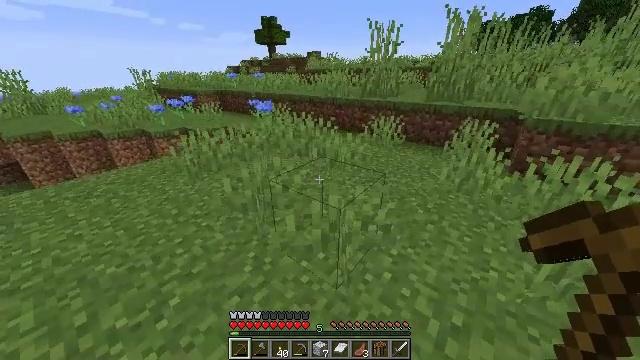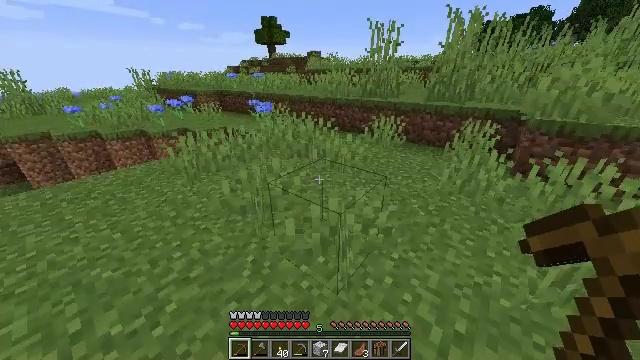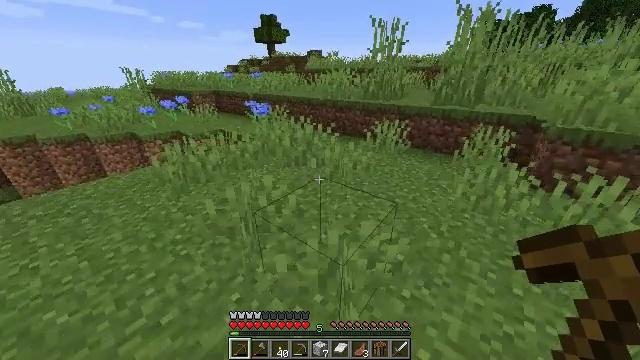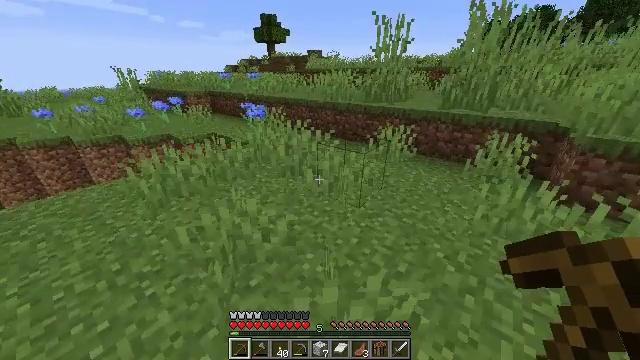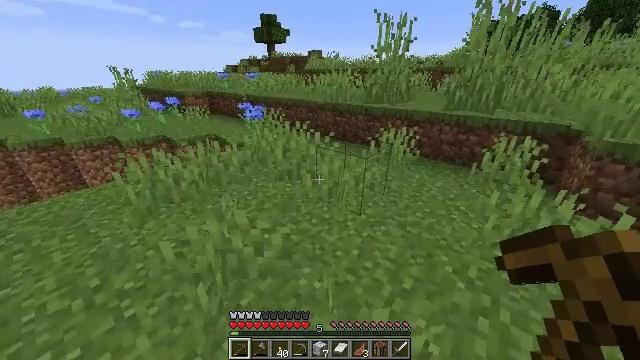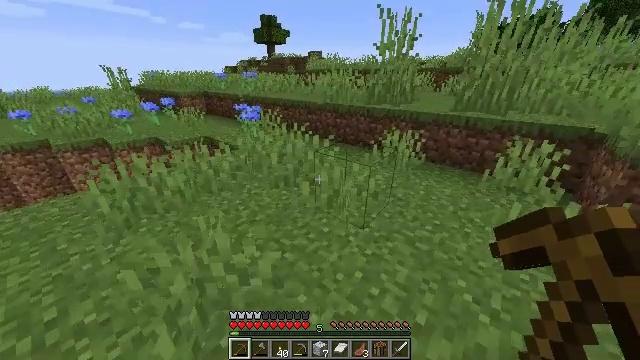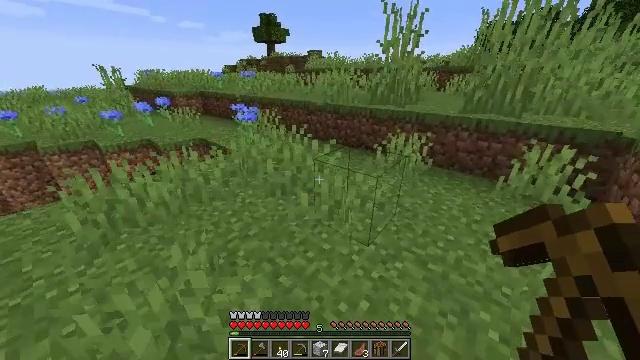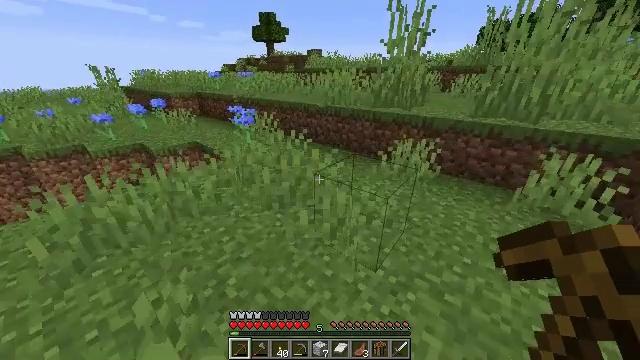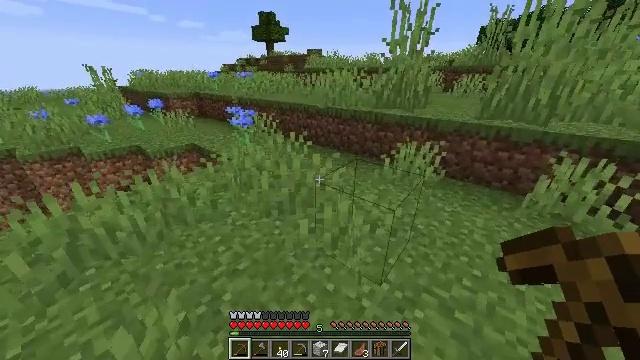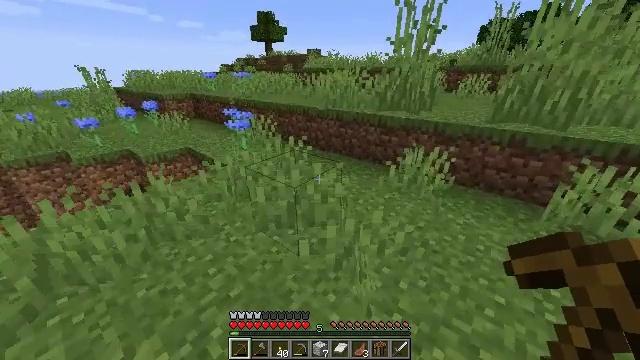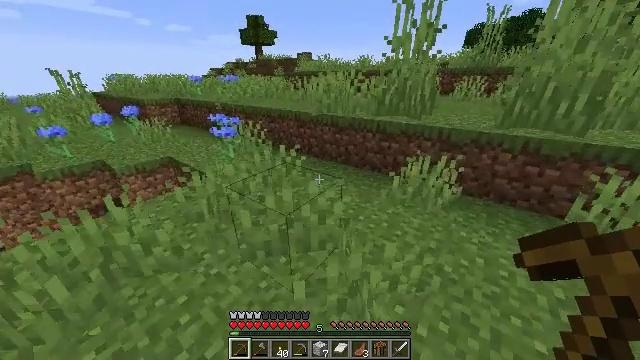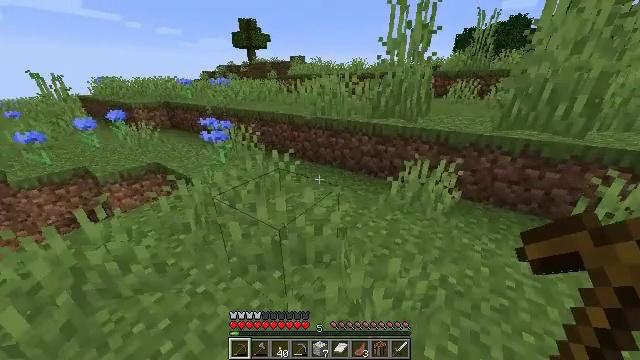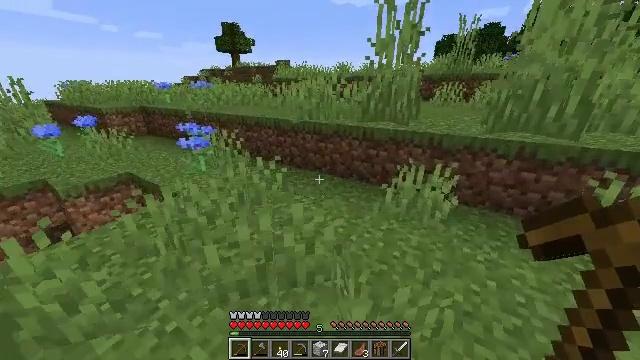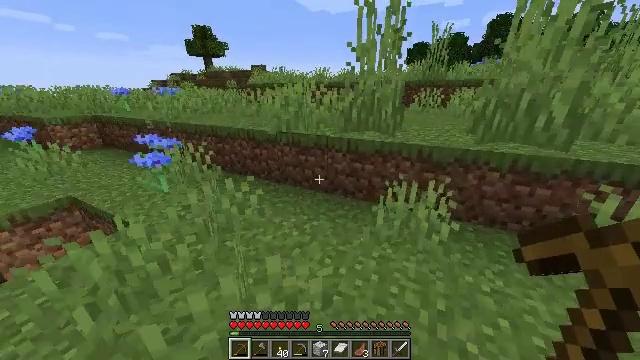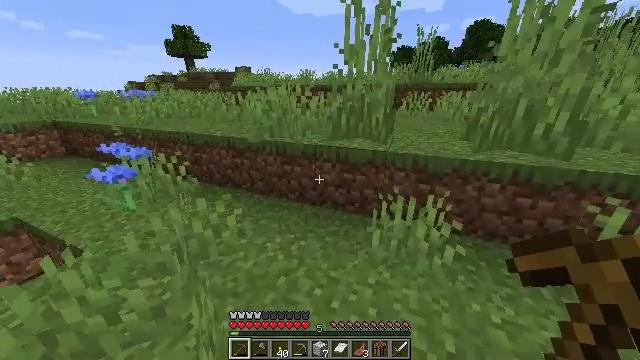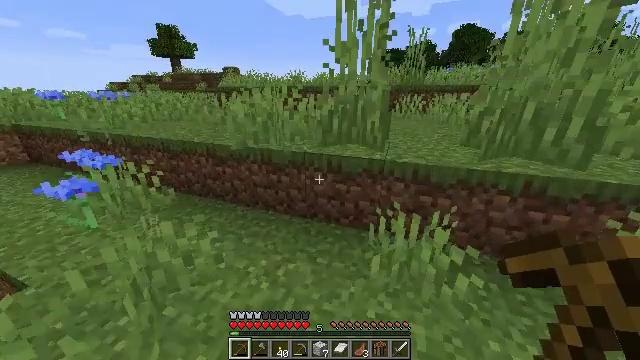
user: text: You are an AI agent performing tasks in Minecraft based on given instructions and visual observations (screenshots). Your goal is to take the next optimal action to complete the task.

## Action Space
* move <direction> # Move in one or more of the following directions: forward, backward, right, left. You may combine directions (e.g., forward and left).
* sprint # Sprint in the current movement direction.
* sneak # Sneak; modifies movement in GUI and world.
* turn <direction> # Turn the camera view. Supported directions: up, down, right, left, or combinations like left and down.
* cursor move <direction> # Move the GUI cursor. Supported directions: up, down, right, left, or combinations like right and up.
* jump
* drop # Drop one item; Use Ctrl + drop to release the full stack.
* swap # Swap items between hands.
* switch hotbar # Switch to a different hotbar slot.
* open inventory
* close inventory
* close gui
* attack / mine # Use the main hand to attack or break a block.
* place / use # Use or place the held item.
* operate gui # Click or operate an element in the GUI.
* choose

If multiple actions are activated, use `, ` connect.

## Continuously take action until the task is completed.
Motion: motion action
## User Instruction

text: Collect sunflower from the field.
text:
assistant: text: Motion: move forward, sprint
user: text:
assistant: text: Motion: move forward, sprint
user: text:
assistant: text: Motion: move forward, sprint
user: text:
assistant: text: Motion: move forward, sprint
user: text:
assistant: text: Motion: move forward, sprint
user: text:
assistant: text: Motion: move forward, sprint
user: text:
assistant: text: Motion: move forward, sprint
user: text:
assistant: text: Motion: move forward, sprint
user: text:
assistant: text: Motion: move forward, sprint
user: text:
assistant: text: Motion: move forward, sprint, turn right
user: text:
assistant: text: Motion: move forward, sprint, turn right
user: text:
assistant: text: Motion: move forward, sprint, turn right
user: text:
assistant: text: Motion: move forward, sprint, turn right and up
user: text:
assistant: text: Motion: move forward, sprint, turn right
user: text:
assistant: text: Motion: move forward, sprint, turn right
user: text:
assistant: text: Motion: move forward, sprint, turn right
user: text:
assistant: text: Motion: move forward, sprint
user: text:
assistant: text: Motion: move forward, sprint
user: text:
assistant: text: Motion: move forward, sprint, jump
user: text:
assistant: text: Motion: move forward, sprint, jump
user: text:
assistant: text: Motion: move forward, sprint, jump
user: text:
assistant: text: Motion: move forward, sprint, jump
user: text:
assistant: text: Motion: move forward, sprint, jump
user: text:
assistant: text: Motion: move forward, sprint
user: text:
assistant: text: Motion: move forward, sprint
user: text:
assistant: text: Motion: move forward, sprint
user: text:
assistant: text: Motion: move forward, sprint
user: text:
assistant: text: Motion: move forward, sprint
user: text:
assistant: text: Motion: move forward, sprint
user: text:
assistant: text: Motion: move forward, sprint